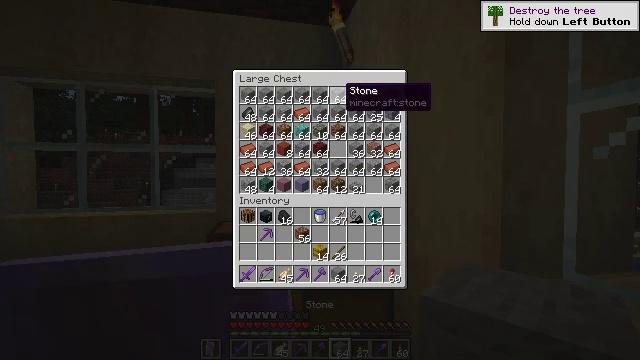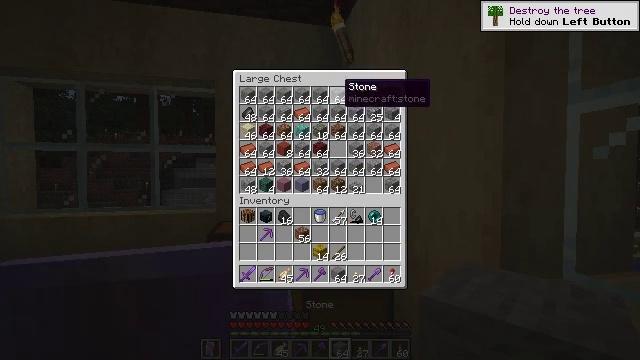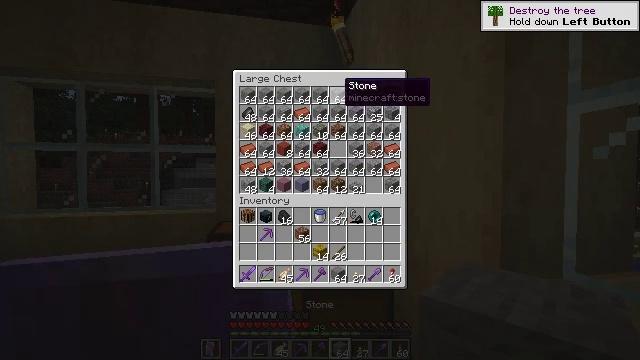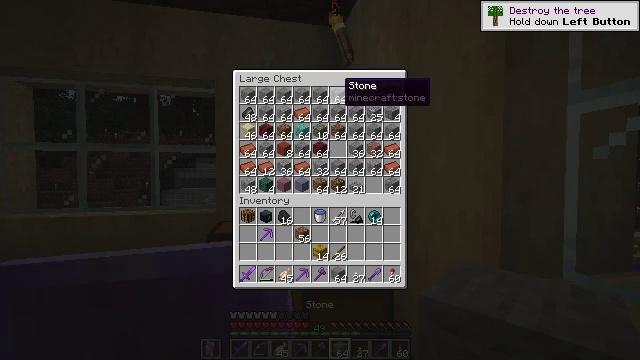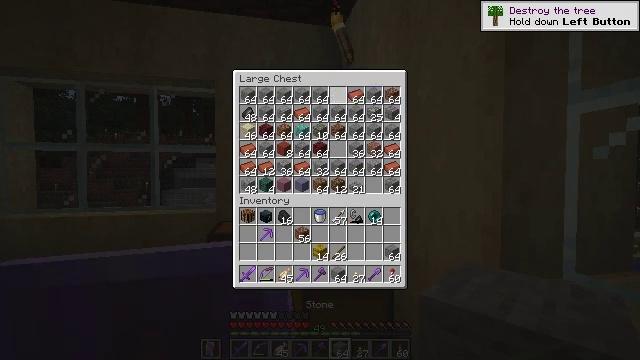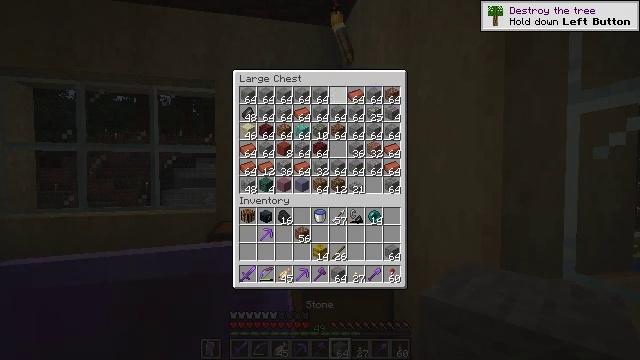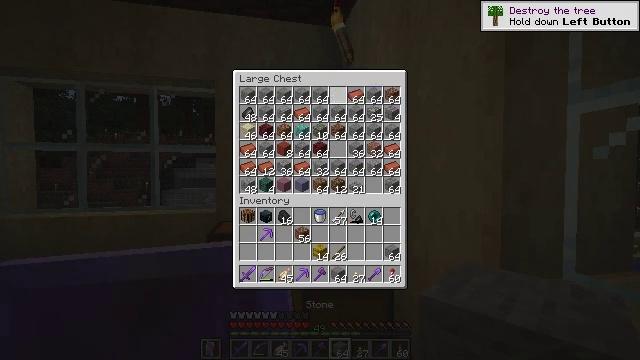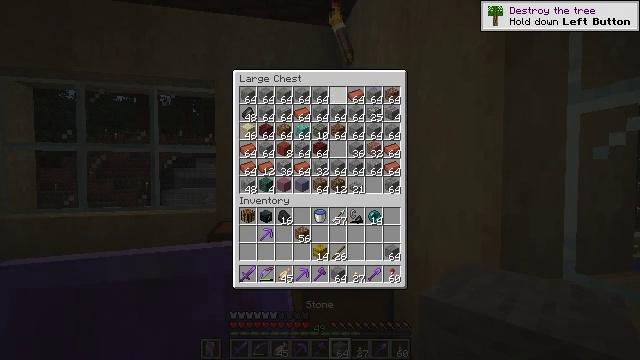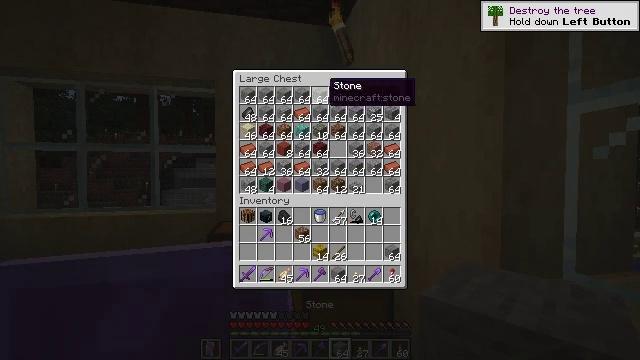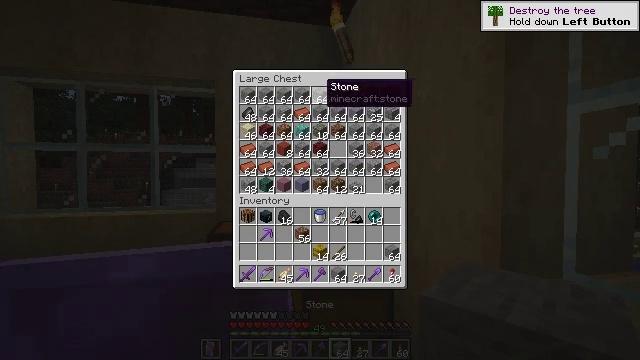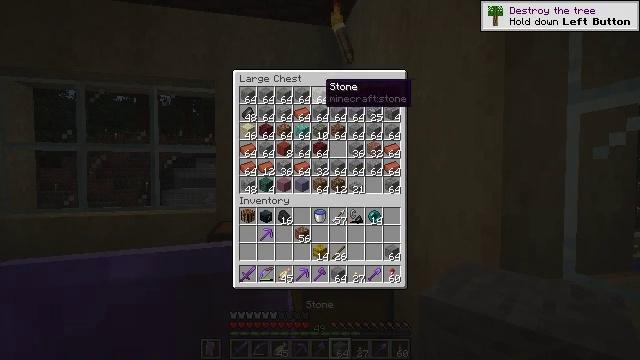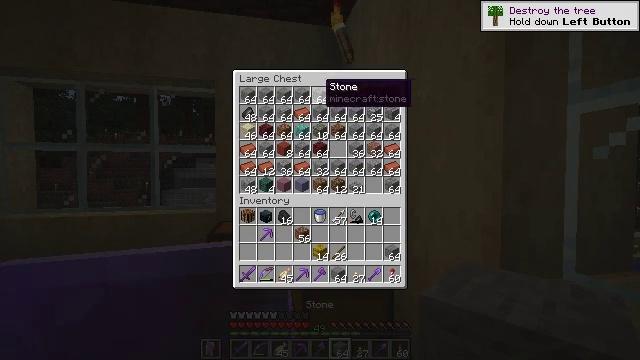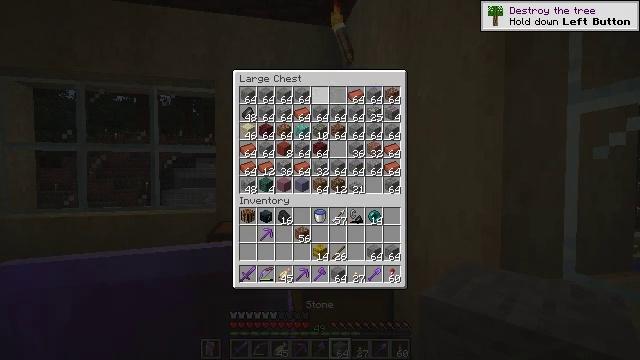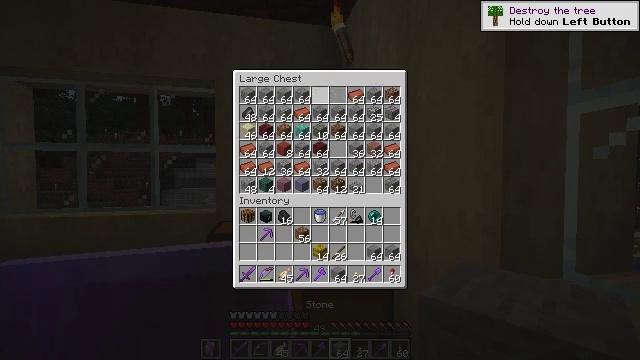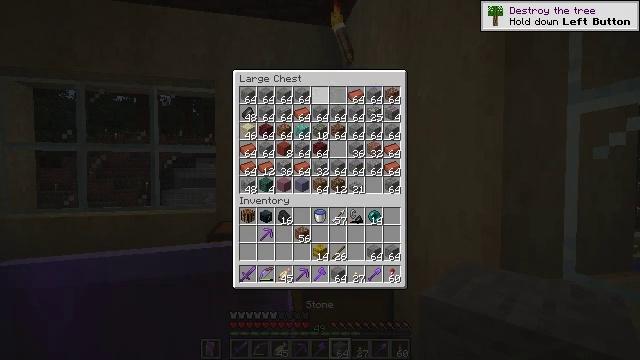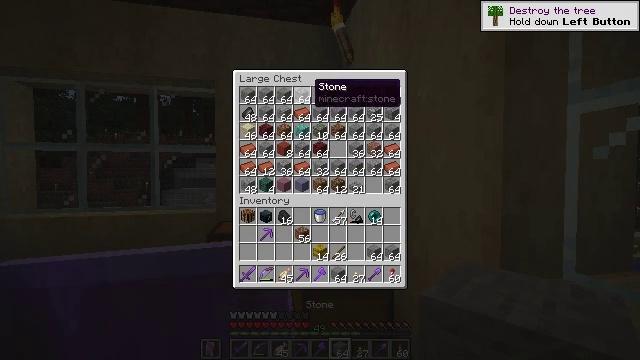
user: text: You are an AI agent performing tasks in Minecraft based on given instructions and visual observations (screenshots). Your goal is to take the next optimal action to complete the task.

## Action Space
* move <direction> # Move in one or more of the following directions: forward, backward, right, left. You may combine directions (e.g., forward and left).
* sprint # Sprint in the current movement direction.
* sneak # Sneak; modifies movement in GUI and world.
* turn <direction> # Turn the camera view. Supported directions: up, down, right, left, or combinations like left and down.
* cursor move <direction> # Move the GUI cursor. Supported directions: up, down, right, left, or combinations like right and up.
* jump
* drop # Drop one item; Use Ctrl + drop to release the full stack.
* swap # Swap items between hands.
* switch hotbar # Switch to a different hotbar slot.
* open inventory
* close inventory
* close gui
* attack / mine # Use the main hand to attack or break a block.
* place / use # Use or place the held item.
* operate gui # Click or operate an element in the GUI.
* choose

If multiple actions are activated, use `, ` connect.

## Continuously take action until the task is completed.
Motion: motion action
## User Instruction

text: Open the crafting menu to craft a stone button.
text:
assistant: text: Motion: sneak
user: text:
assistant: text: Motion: sneak
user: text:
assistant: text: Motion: sneak
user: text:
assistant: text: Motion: sneak, operate gui
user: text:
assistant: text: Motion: sneak, operate gui
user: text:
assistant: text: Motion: sneak, operate gui
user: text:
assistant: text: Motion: sneak
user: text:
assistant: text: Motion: sneak, cursor move left
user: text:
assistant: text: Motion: sneak
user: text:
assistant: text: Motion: sneak
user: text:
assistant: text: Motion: sneak
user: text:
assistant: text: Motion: sneak, operate gui
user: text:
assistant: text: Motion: sneak, operate gui
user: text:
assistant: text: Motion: sneak, operate gui
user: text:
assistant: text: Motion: sneak, cursor move left
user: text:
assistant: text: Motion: sneak
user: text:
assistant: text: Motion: sneak
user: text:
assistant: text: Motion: sneak
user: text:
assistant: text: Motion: sneak
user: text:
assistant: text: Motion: sneak
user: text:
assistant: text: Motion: sneak, operate gui
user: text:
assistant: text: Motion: sneak, operate gui
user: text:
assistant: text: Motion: sneak, cursor move left
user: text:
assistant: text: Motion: sneak
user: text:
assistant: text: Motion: sneak
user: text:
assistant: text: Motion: sneak
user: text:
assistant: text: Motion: sneak
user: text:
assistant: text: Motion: sneak
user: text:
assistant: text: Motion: sneak
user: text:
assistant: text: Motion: sneak, operate gui